Question: I am trying to get my bullet-point.png images to show up on the right side of each of my navigation/li menu options.
I did it with some in-valid HTML5, but would prefer to do it properly. Here is my screenshot from before so it explains what I am after. (I previously just added in multiple strings on each menu item). I think it's better to have each menu item assigned to a class with a background-image defined instead.

The HTML/CSS below displays the navigation like the screenshot but without any of the bullet-point images. Any idea why?
HTML
'''
<nav class="nav">
<div class="span12">
<ul>
<li class="bullet-point"><a href="#" class="active">HOME</a></li>
<li class="bullet-point"><a href="#">PROJECTS</a></li>
<li class="bullet-point"><a href="#">CASE STUDIES</a></li>
<li class="bullet-point"><a href="#">PROFILE</a></li>
<li class="bullet-point"><a href="#">NEWS &#38; EVENTS</a></li>
<li class="bullet-point"><a href="#">LOCATION</a></li>
<li class="bullet-point"><a href="#">CONTACT</a></li>
</ul>
</div>
</nav>
'''
CSS
'''
.bullet-point {
margin-top: -5px;
margin-right: 10px;
background: url('img/bullet-point.png');
}
'''
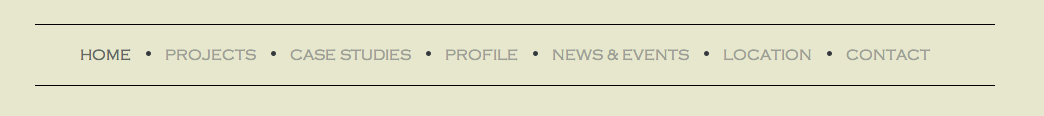
Answer: Fiddle: <URL>
Css:
'''
.bullet-point {
margin-top: -5px;
margin-right: 10px;
list-style:none;
float:left;
}
.bullet-point:after {
content:" * ";
}
.bullet-point:last-child:after {
content: "";
}
'''